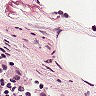
Metastatic tissue present: no